Question: I'm trying to add buttons to several rows that would either add or subtract value from the designated row. Here's an image to show you what I want to do.
Rows with plus and substract buttons
I've reached to this script:
'''
function plusB1() {
ss=SpreadsheetApp.getActiveSpreadsheet()
s=ss.getActiveSheet()
var currVal=s.getRange("B1").getValue()
var plusVal= currVal +1
s.getRange("B1") .setValue(plusVal)
}
function minusB1() {
ss=SpreadsheetApp.getActiveSpreadsheet()
s=ss.getActiveSheet()
var currVal=s.getRange("B1").getValue()
var minusVal= currVal -1
s.getRange("B1") .setValue(minusVal)
}
'''
Which does what I want, except only in the first row. I could repeat creating custom functions for each row, but it seems very inefficient to me. Is there a way to have a couple of functions that gathers info about which row this button was pressed at?
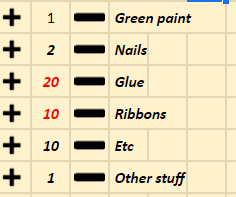
Answer: '''
function onEdit(e) {
e.source.toast('Entry');
var sh=e.range.getSheet();
if(sh.getName()=='Sheet233' && e.range.columnStart==3) {
e.source.toast("incr");
e.range.setValue("FALSE");
e.range.offset(0,-1).setValue(e.range.offset(0,-1).getValue() + 1);
}
if(sh.getName()=='Sheet233' && e.range.columnStart==4) {
e.source.toast('decr');
e.range.setValue("FALSE");
e.range.offset(0,-2).setValue(e.range.offset(0,-2).getValue() - 1);
}
}
'''
Animation:
<URL>